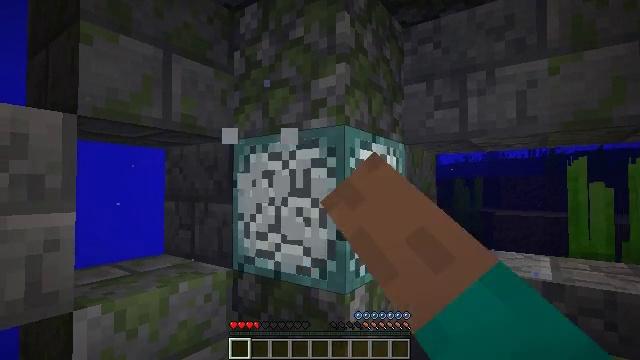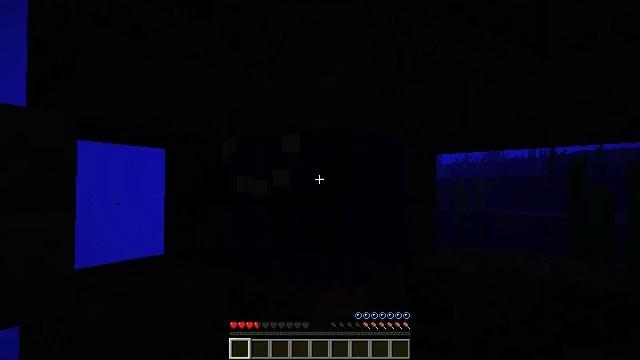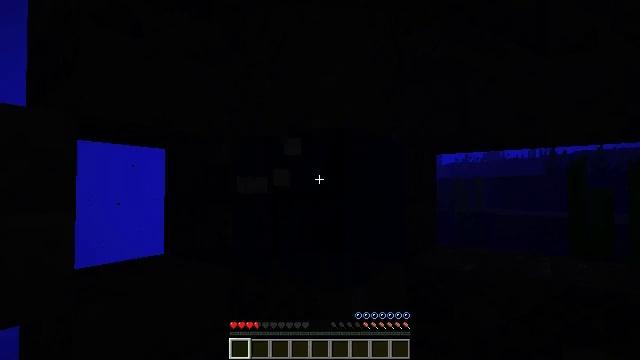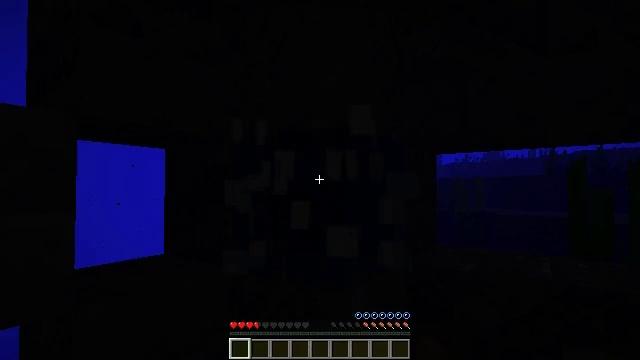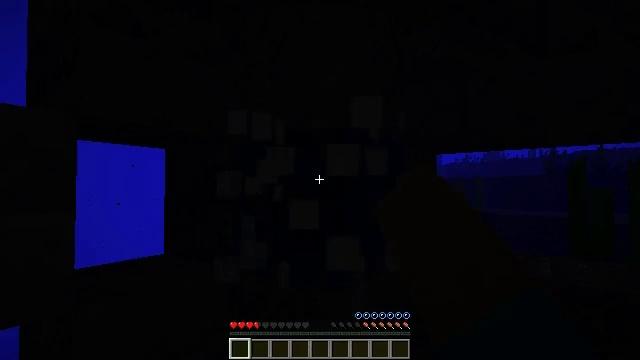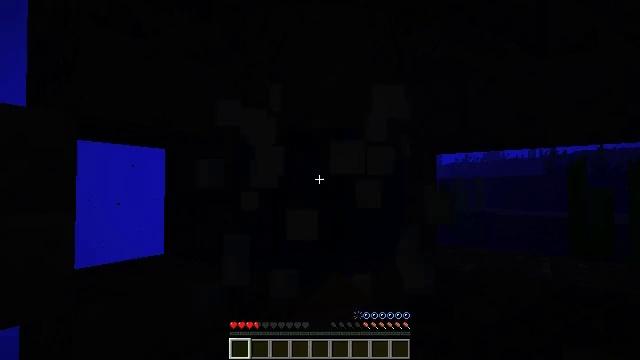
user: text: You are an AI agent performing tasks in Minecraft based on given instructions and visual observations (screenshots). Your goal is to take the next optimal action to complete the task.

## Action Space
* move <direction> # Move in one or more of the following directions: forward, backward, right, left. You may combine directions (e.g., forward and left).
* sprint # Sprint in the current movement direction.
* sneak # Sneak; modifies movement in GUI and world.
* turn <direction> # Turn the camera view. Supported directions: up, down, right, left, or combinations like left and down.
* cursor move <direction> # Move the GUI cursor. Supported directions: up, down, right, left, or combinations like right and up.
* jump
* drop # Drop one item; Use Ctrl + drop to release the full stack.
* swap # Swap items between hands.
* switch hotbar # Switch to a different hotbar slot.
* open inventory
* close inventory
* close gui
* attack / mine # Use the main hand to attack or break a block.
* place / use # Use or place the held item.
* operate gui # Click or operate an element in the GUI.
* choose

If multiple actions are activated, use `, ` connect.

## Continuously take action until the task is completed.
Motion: motion action
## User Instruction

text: Collect the sea lantern for its light.
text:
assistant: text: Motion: attack / mine
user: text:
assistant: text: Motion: attack / mine
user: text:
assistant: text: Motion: attack / mine
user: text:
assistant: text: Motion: attack / mine
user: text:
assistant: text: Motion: attack / mine
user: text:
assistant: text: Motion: attack / mine